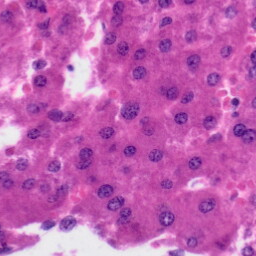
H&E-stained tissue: Liver